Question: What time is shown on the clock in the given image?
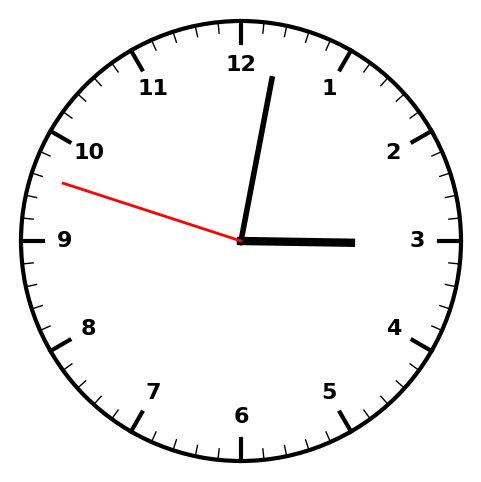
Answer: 03:01:48